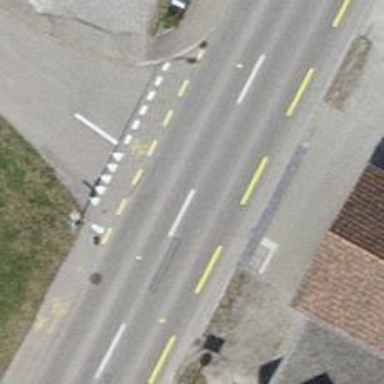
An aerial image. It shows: Unclassified road with asphalt surface.